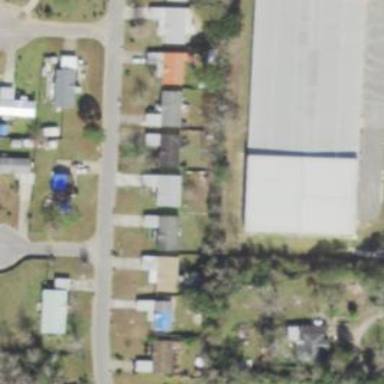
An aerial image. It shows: Residential area known as trailer park.